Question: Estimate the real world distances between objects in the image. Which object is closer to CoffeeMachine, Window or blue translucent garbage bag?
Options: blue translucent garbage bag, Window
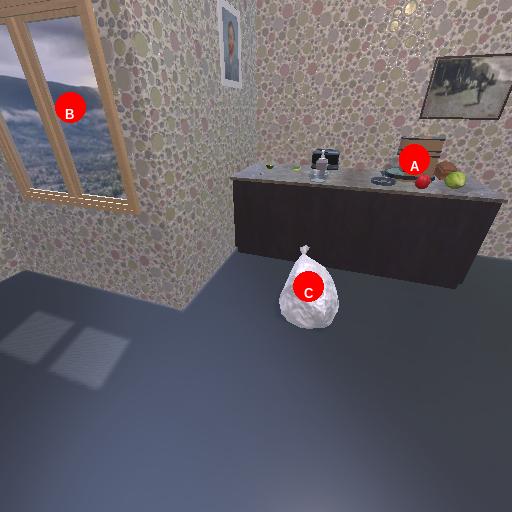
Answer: blue translucent garbage bag